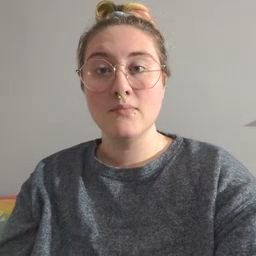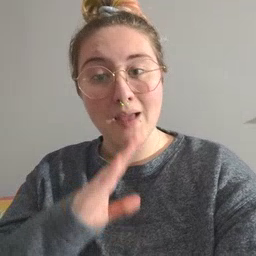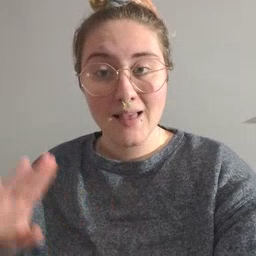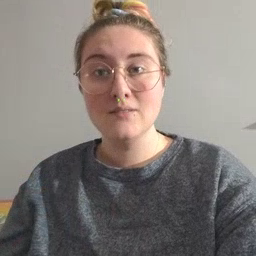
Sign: quiet